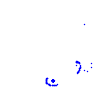
Particle: proton